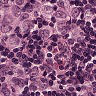
Metastatic tissue present: yes